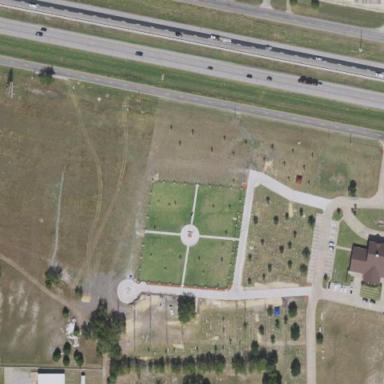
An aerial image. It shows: Cemetery.